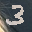
Label: 3